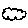
Label: cloud